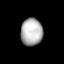
Tissue: prostate
Cell type: T cells
Senescence score: 0.3212
Nuclear area (px): 583
Mean DAPI intensity: 178.328